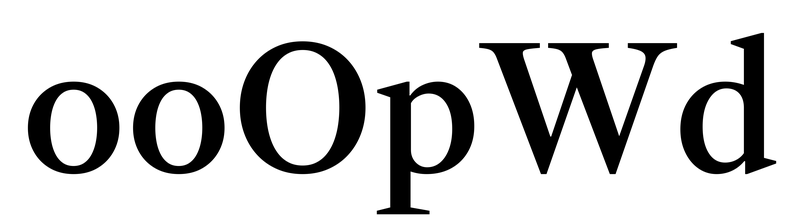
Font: LibreCaslonText_Medium